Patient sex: M
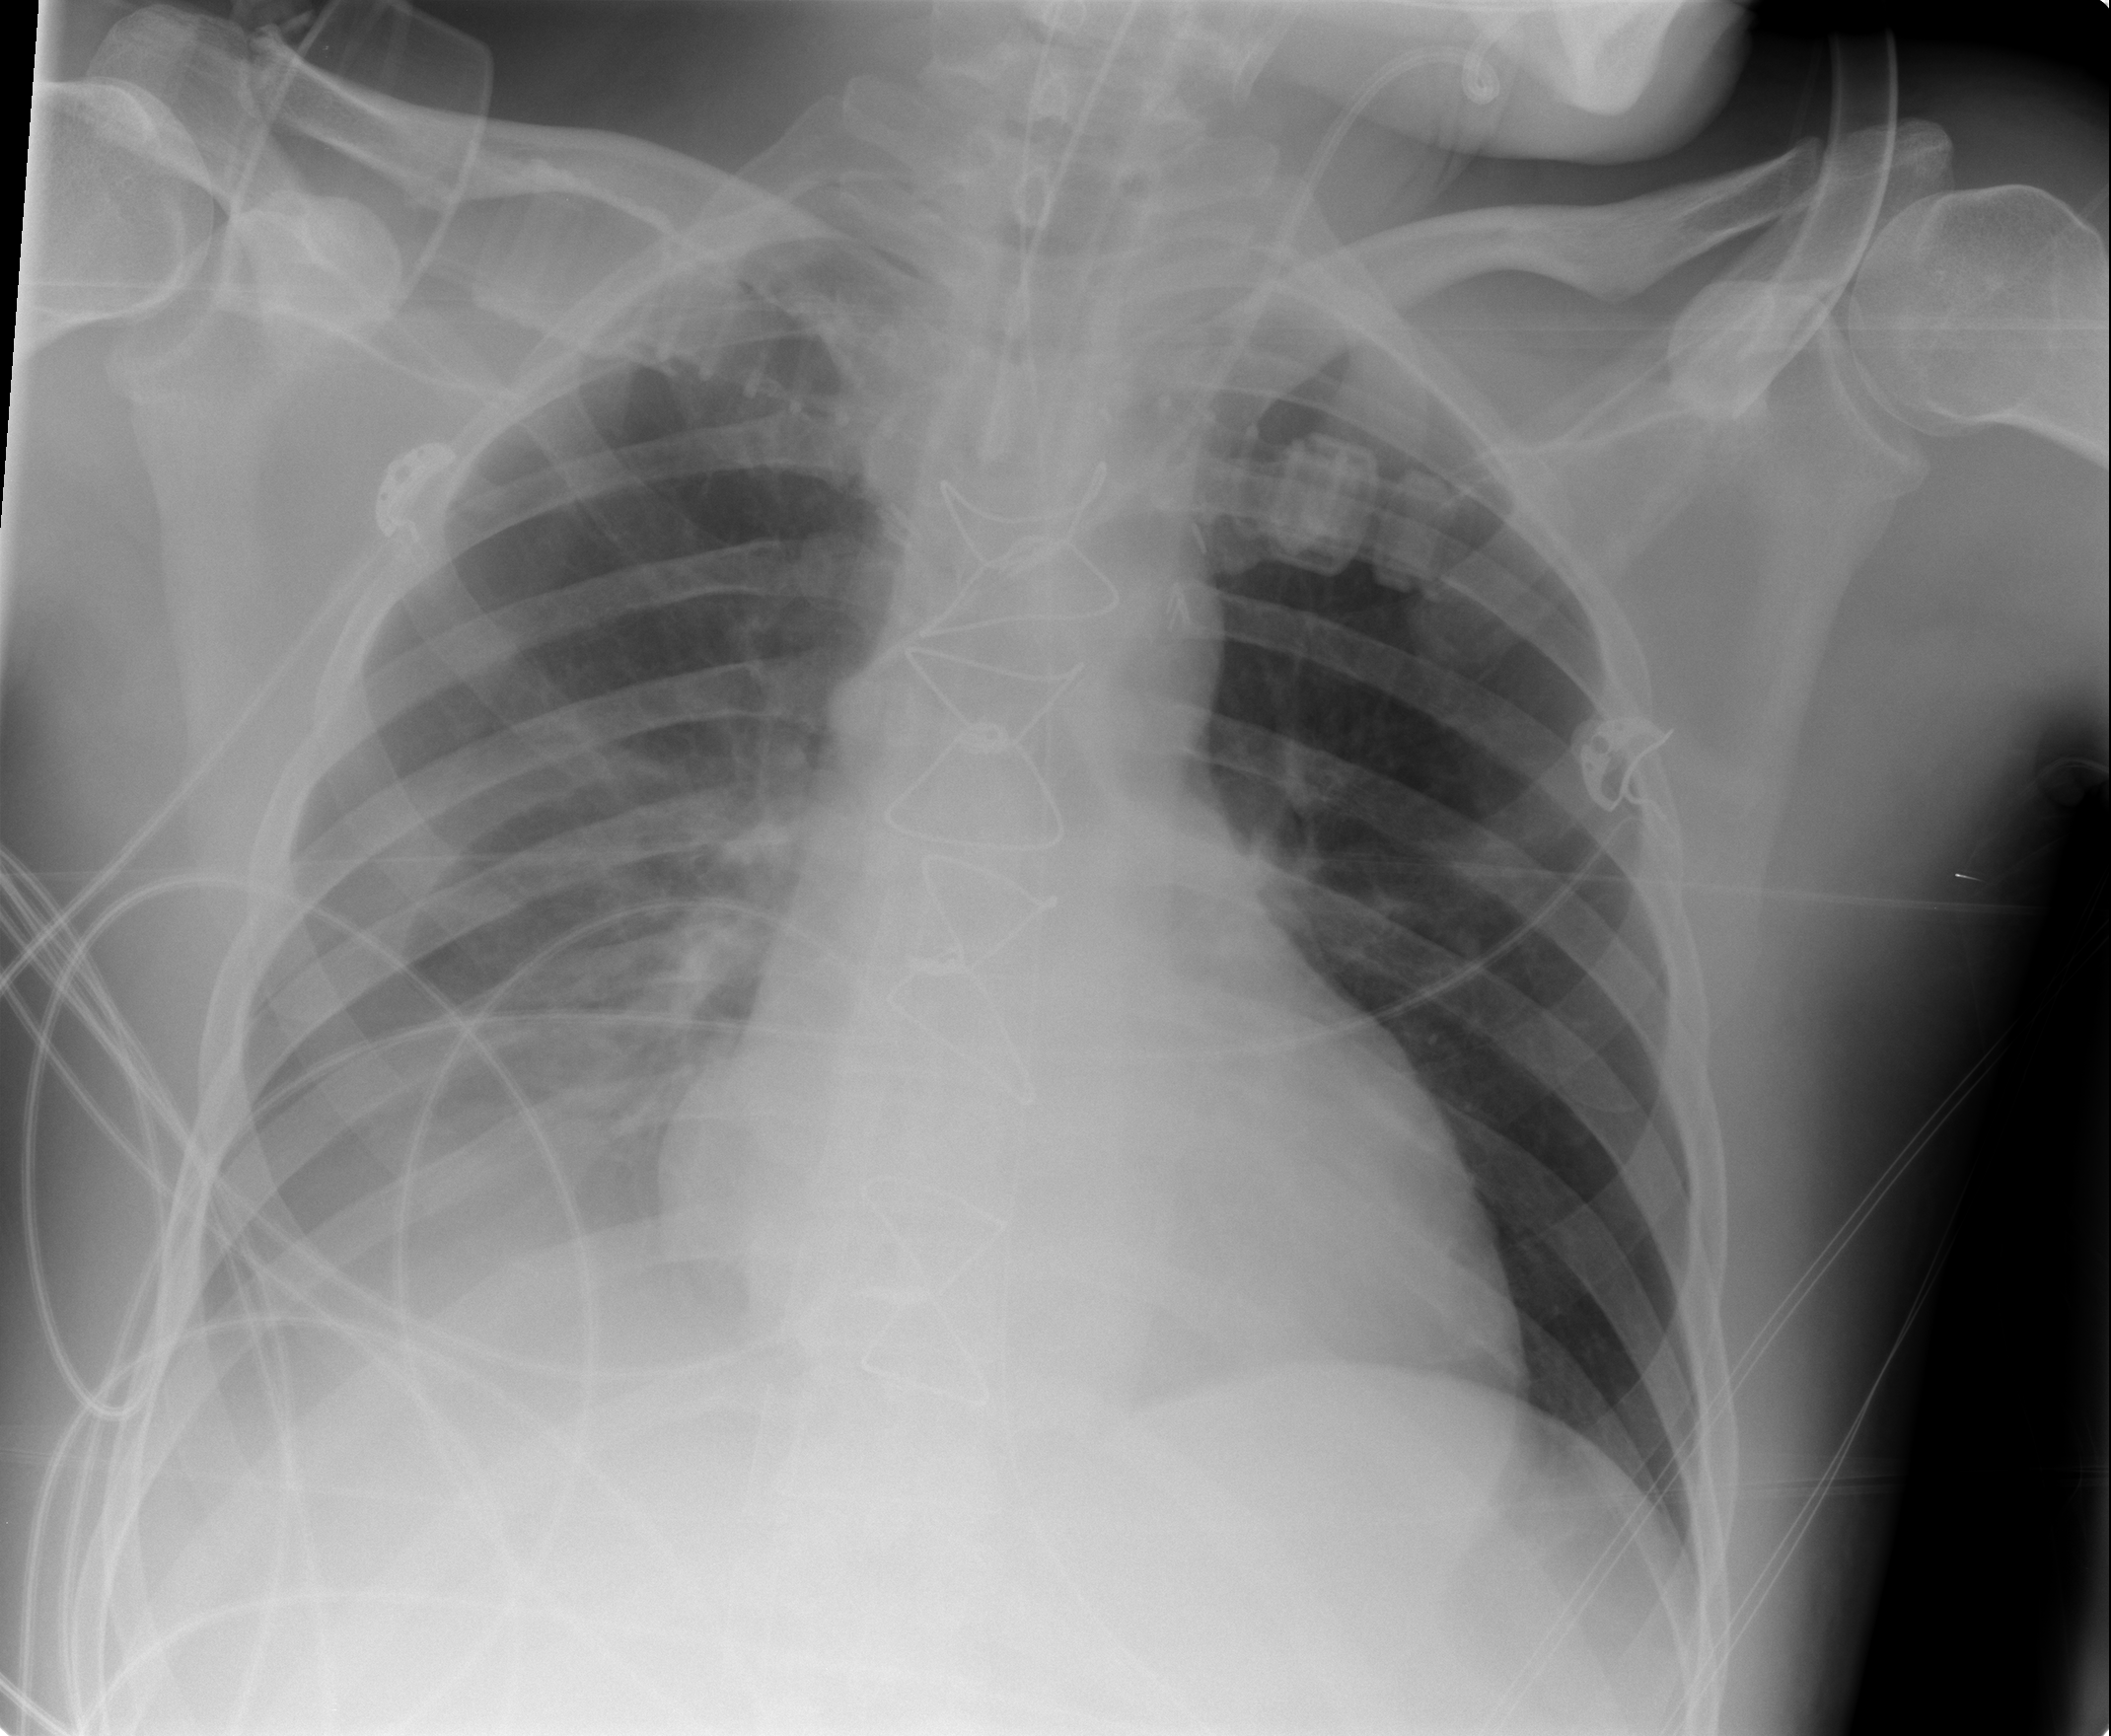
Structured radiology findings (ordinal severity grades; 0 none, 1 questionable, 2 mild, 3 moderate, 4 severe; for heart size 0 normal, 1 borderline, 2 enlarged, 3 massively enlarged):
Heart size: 0
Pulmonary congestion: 1
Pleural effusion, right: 3
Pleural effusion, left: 0
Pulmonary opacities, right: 0
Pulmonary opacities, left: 0
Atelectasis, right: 2
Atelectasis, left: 0